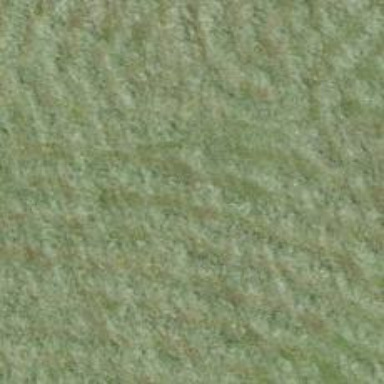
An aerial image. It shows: Grassy path.